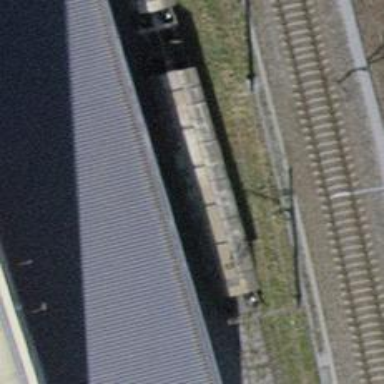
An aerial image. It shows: Railway spur track with electrified contact lines.